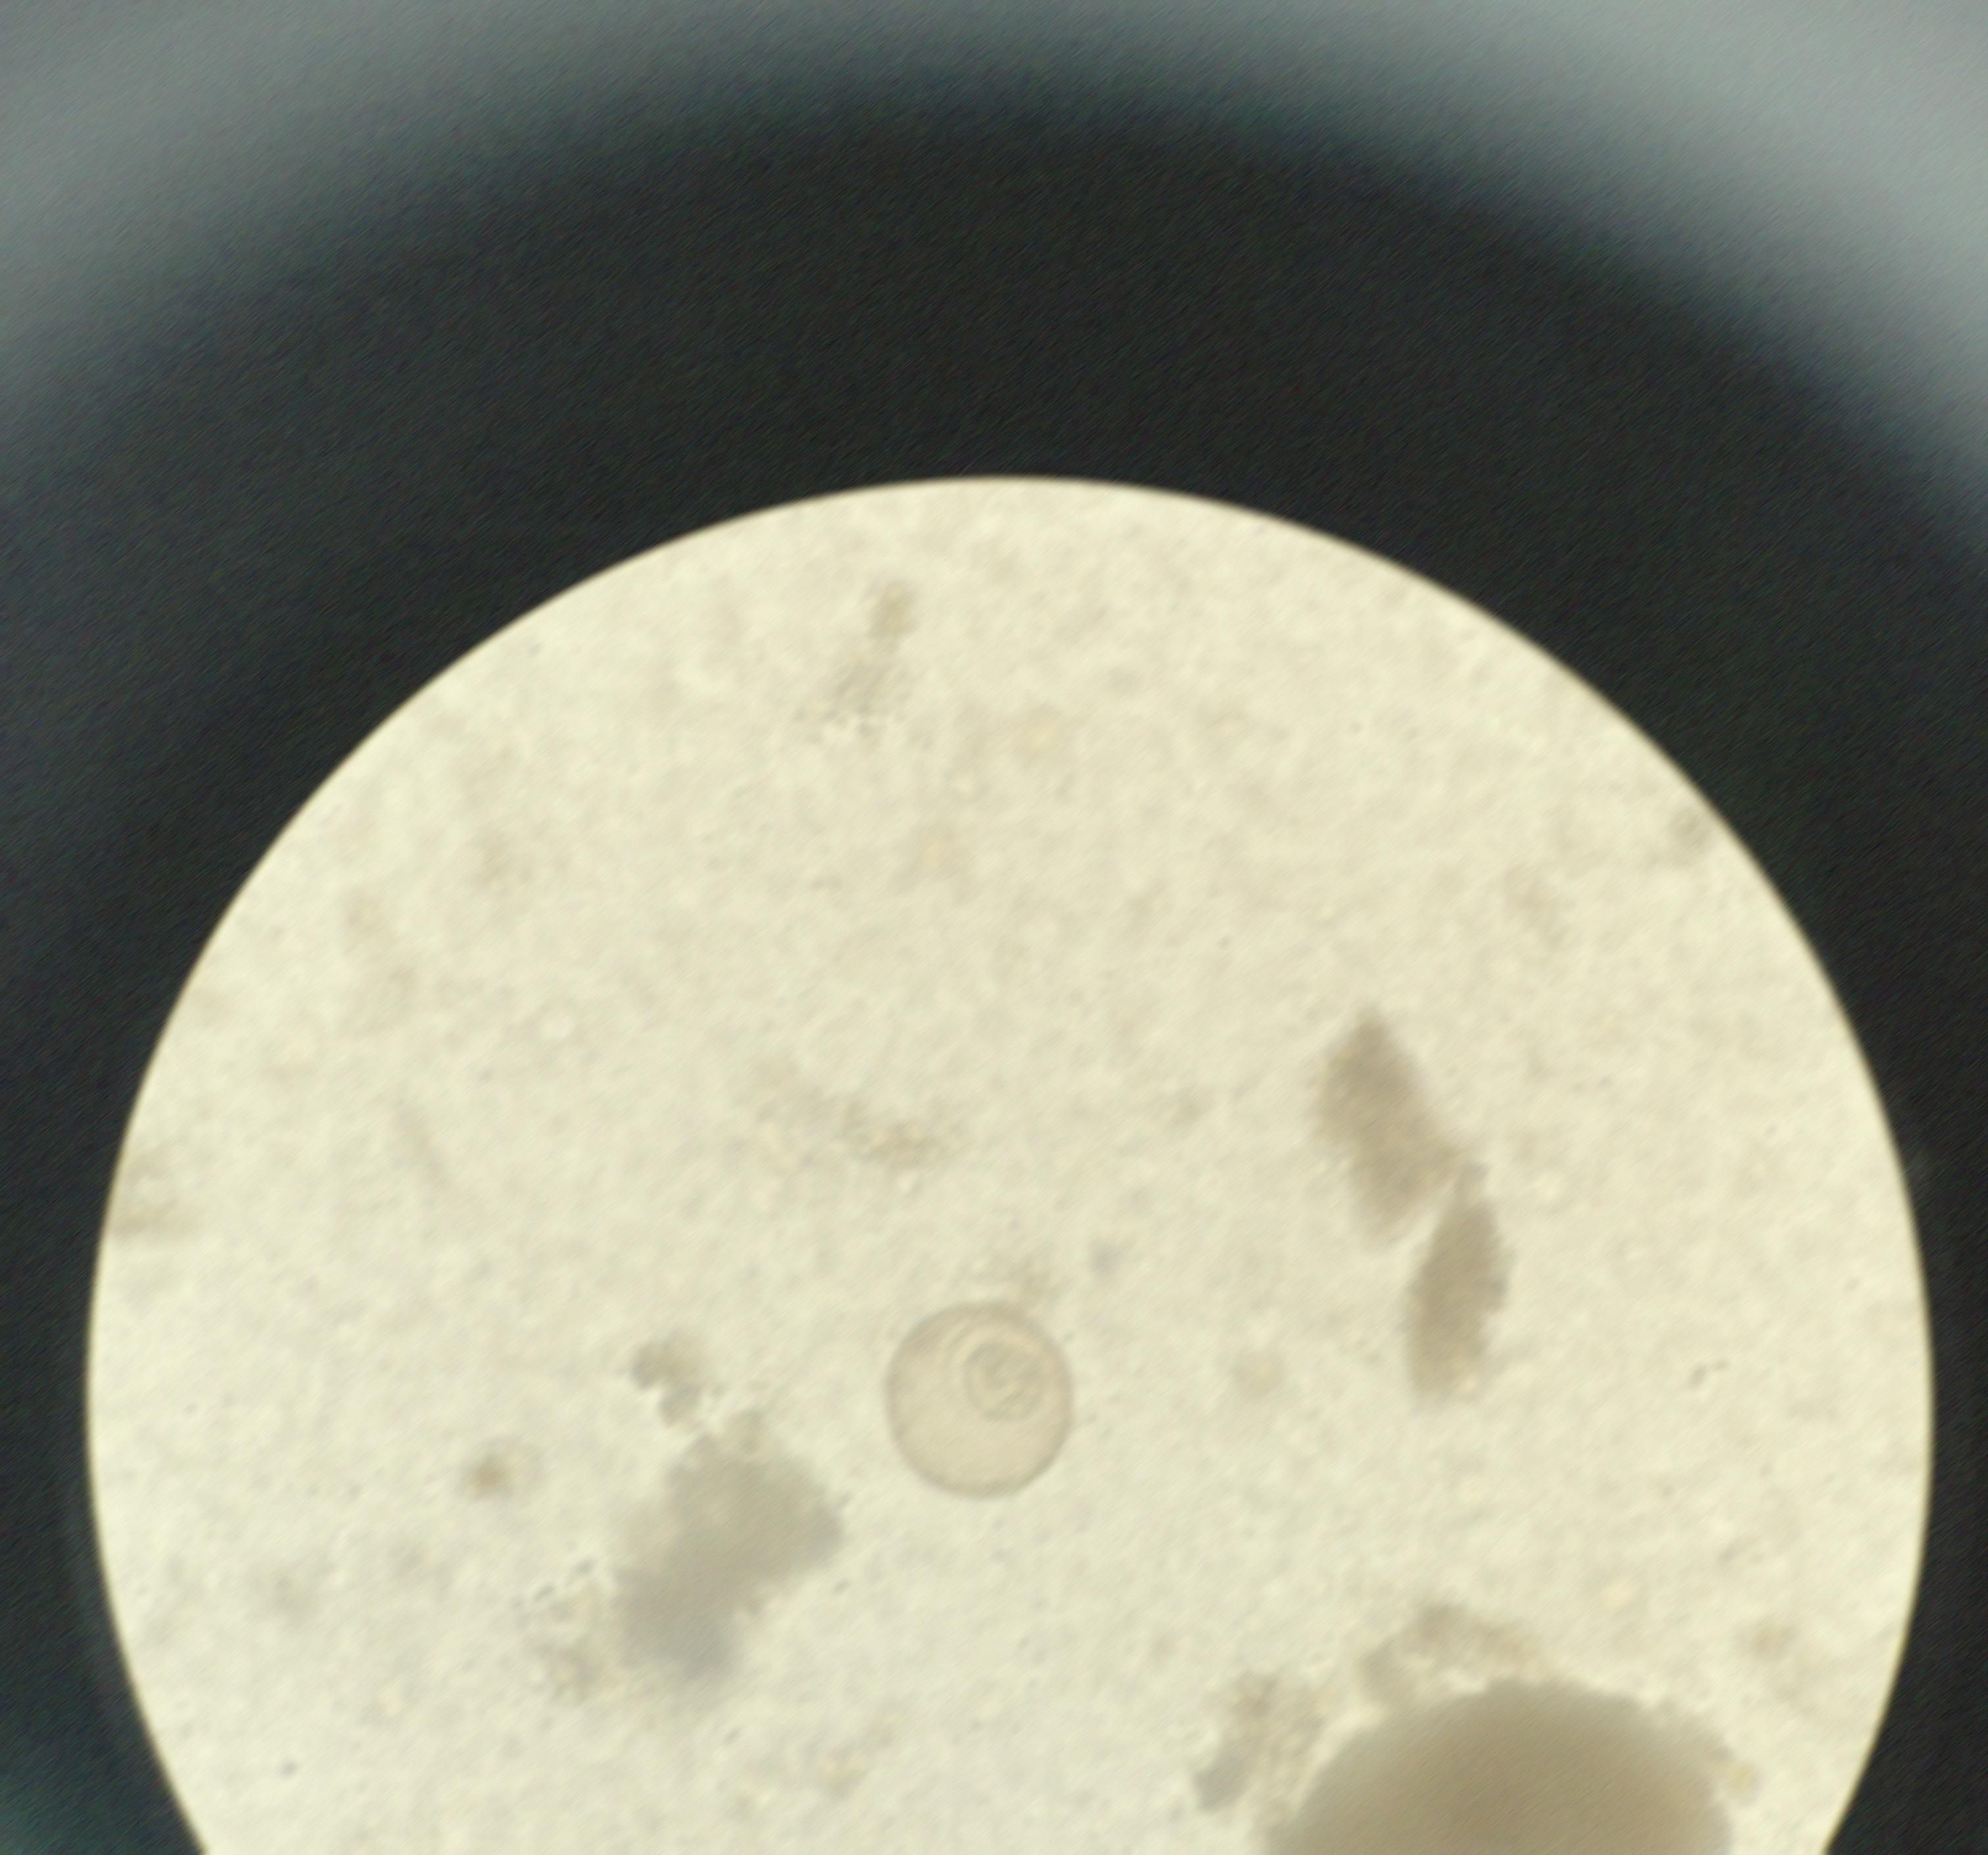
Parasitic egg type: Hymenolepis diminuta